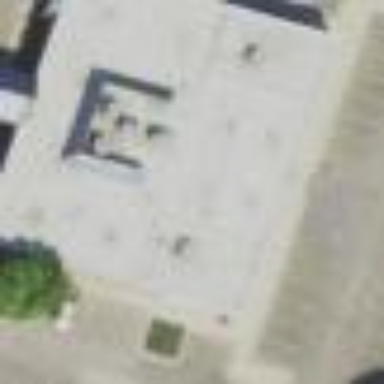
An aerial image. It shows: Clinic building offering healthcare services.